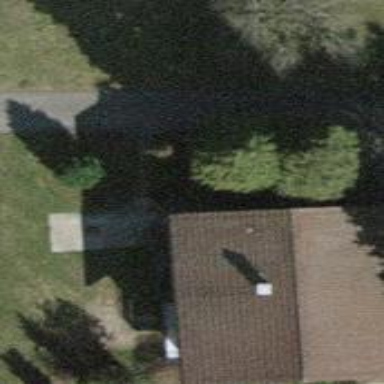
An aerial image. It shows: Detached building.